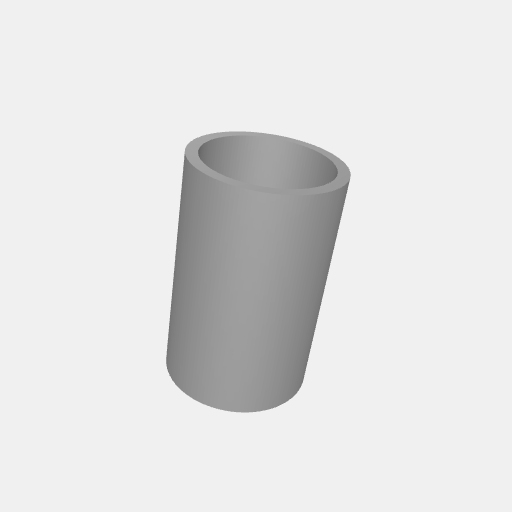
Part: AluminumTube27ID32OD50